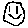
Label: smiley face